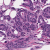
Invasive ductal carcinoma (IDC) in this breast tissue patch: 1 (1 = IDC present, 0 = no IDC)